Field crop: maize
Growth stage: 2
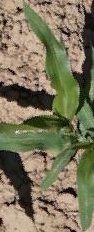
Species: maize